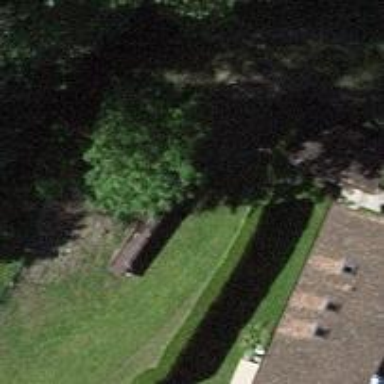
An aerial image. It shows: Hedge barrier.